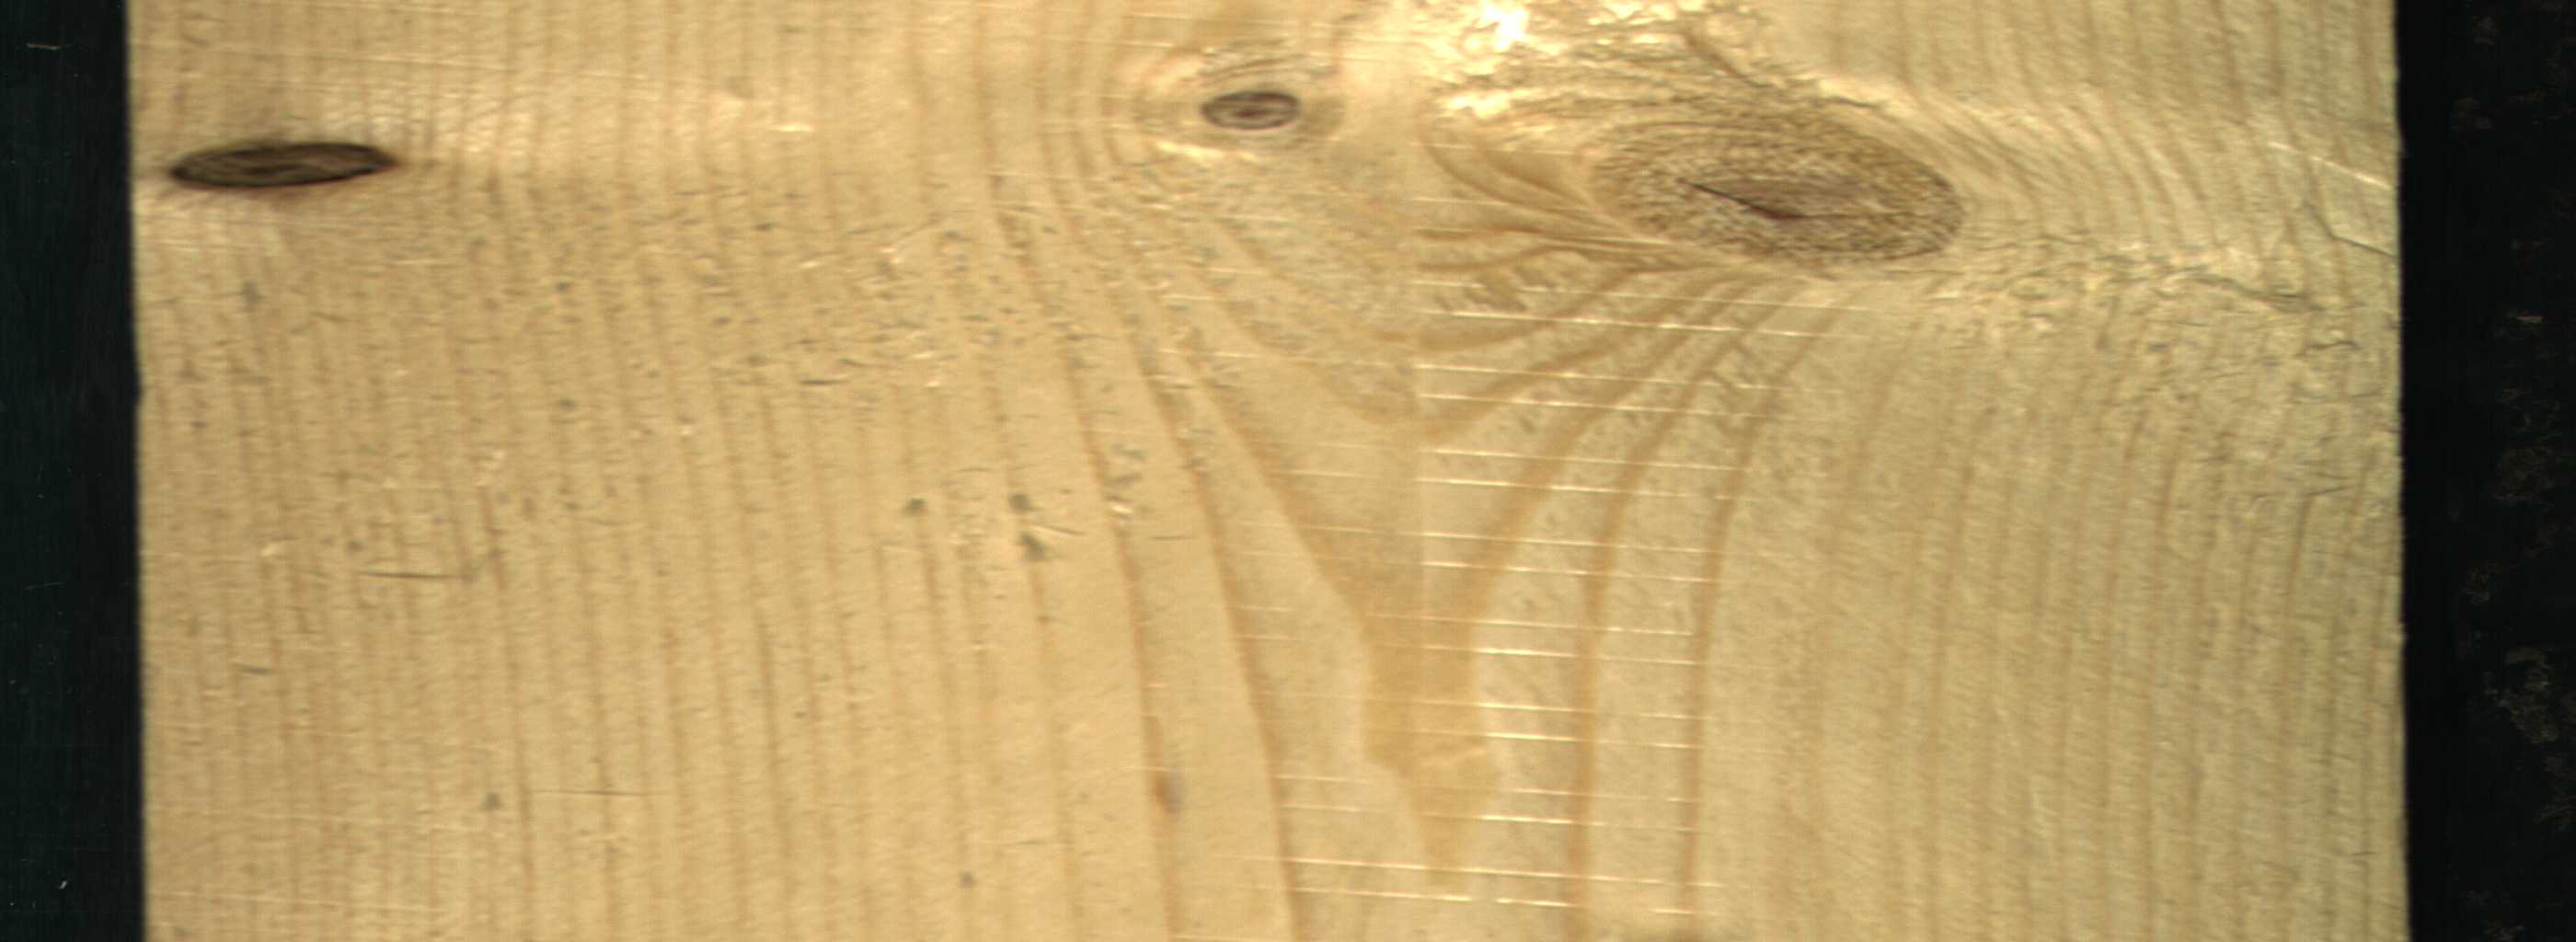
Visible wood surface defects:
knot_with_crack
Dead_Knot
Live_Knot